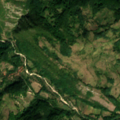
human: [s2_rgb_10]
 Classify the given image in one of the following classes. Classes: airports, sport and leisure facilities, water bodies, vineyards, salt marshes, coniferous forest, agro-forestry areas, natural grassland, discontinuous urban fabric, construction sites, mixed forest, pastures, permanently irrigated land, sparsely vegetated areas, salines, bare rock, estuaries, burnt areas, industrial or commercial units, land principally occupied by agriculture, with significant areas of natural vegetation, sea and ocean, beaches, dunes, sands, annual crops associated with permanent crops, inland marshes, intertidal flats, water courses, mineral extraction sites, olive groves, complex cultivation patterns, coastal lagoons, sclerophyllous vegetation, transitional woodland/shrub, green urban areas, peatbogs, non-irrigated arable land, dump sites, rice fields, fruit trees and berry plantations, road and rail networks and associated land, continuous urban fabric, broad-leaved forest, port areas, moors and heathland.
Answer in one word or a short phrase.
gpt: pastures, complex cultivation patterns, land principally occupied by agriculture, with significant areas of natural vegetation, broad-leaved forest, transitional woodland/shrub